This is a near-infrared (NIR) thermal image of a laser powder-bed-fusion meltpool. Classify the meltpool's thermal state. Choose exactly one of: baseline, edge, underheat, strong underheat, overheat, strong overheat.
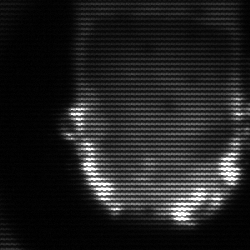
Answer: strong underheat